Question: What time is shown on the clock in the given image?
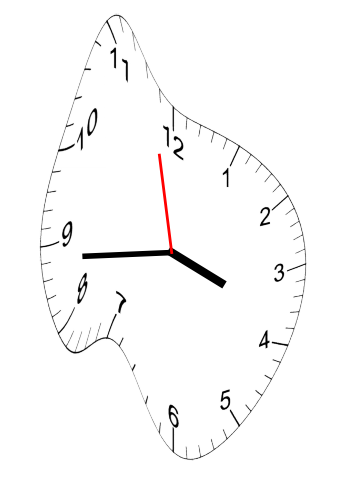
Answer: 03:43:58